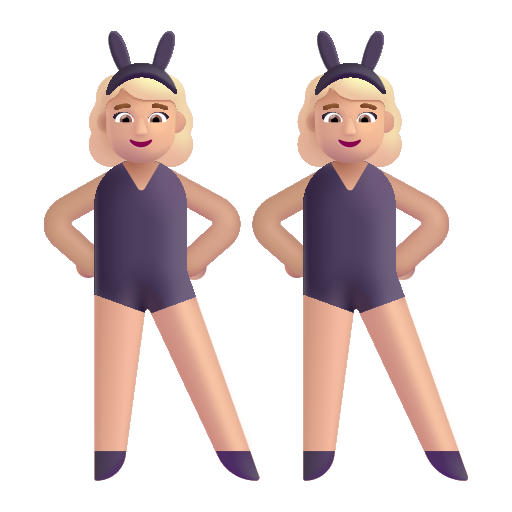
woman with bunny ears color  light